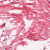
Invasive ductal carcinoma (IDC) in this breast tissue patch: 0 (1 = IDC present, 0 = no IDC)